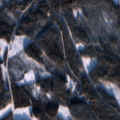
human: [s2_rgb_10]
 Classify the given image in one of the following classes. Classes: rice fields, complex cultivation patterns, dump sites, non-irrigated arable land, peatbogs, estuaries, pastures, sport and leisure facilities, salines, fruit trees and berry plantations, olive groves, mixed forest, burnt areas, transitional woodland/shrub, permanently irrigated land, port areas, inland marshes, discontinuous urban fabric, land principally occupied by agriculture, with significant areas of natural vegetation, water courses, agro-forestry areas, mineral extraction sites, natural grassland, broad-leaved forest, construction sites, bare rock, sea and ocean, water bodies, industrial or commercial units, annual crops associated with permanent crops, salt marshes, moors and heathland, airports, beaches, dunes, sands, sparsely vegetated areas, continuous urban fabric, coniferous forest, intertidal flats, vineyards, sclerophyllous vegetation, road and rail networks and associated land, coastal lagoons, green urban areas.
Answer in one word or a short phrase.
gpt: coniferous forest, mixed forest